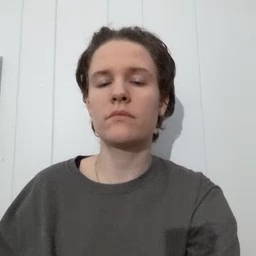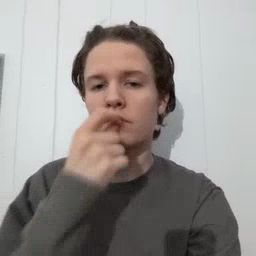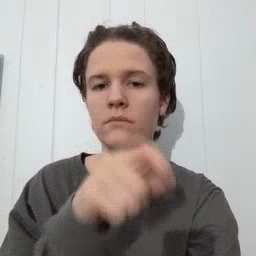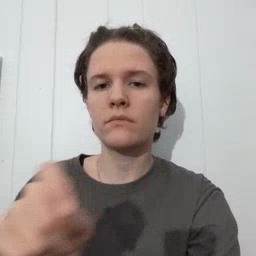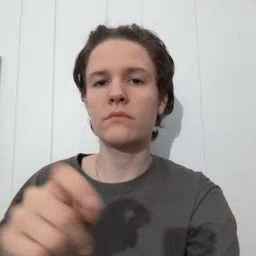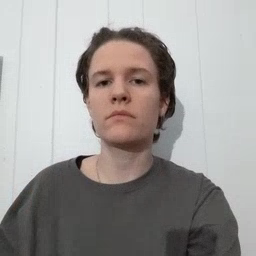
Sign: pencil